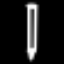
Label: pencil